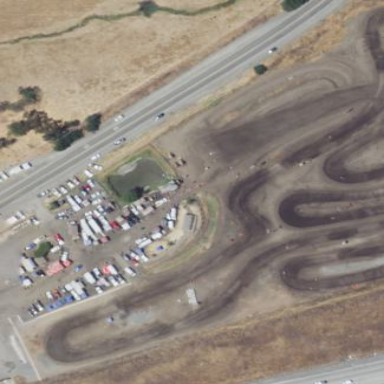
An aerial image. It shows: Motocross pitch for leisure land.